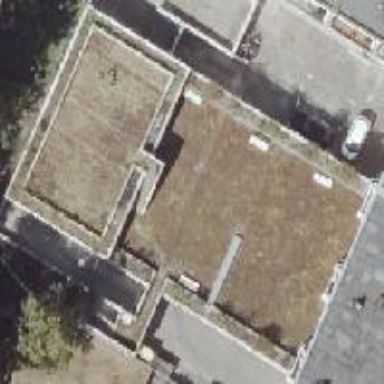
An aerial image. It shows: Commercial building.